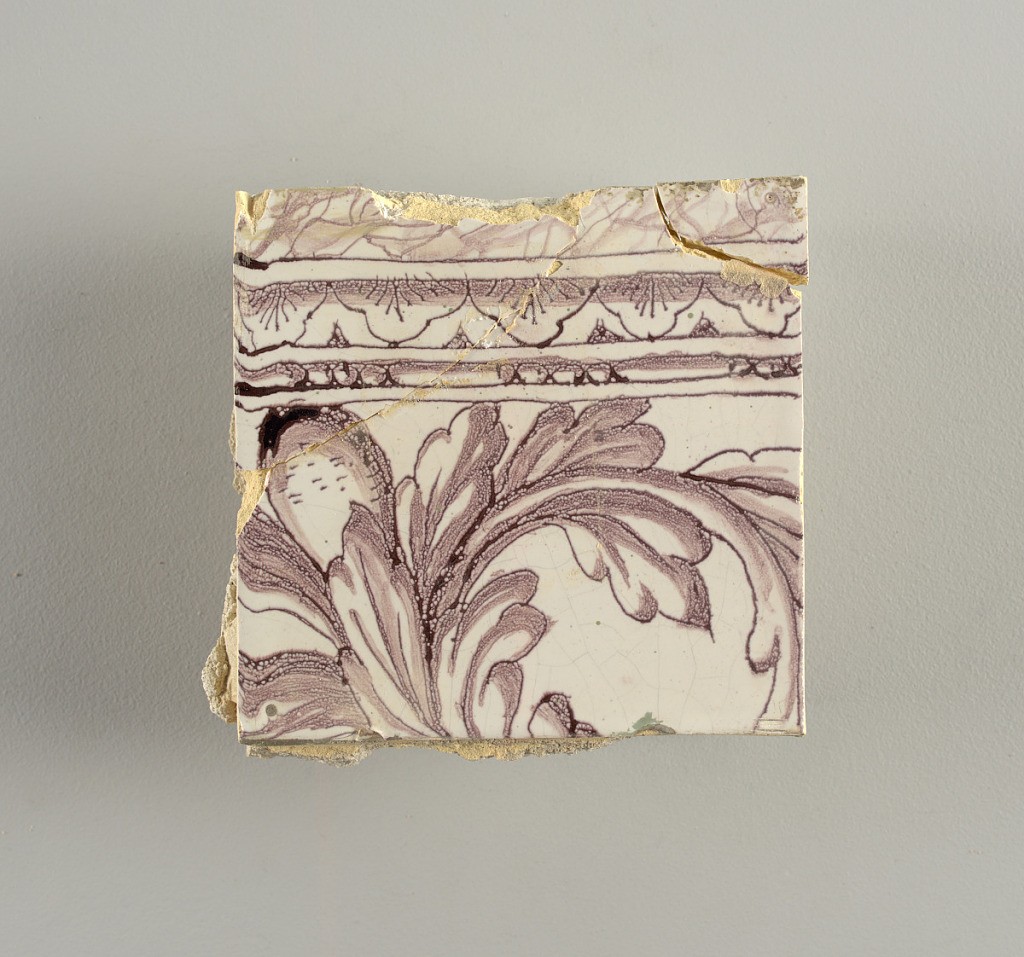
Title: Tile wall facing
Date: ca. 1725
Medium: Tin-glazed earthenware, underglaze
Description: Horizontal rectangle.  Thirty tiles wide and twenty-three tiles high with opening for fireplace eleven tiles wide and ten high.  Foliage arabesques disposed about three vertical axes from which are emphazised by urns at center and right, and at left by the figure of a standing woman carrying an infant on her arm and accompanied by two children.